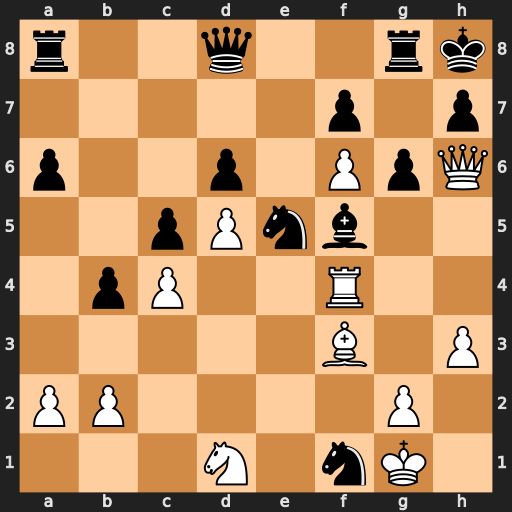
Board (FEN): r2q2rk/5p1p/p2p1PpQ/2pPnb2/1pP2R2/5B1P/PP4P1/3N1nK1
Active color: w
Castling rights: -
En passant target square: -
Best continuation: Qxh7+ Kxh7 Rh4#